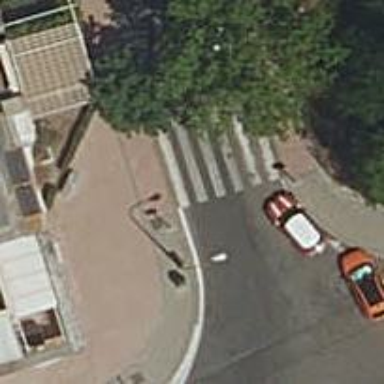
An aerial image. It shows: Uncontrolled crossing on the road.